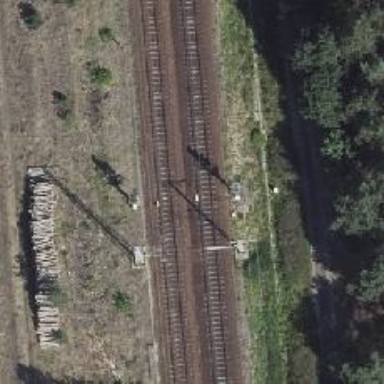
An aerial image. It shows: Railway signal.